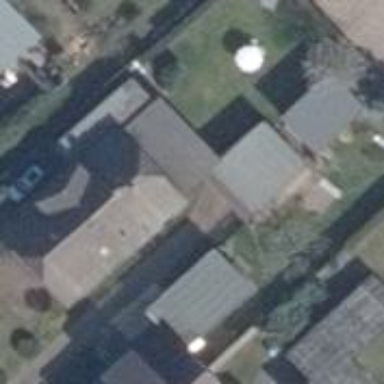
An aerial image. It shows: Gabled house with grey roof.